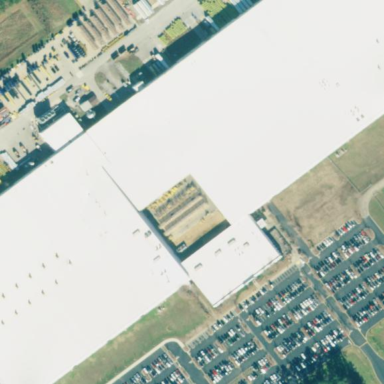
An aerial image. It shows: Warehouse.